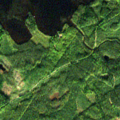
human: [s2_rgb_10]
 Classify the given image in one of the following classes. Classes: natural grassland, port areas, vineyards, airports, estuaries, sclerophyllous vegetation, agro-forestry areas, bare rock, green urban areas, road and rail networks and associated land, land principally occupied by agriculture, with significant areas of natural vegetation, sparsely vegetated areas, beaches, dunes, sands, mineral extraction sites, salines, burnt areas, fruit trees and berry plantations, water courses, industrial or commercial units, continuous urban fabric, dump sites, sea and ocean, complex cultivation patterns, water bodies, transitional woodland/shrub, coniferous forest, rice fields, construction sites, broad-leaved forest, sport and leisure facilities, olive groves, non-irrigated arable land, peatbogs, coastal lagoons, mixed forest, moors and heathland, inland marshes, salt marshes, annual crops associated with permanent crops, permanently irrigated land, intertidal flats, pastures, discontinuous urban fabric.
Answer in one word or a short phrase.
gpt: coniferous forest, mixed forest, water bodies